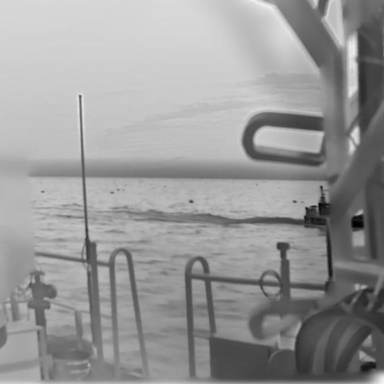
There is a liner in the infrared image.